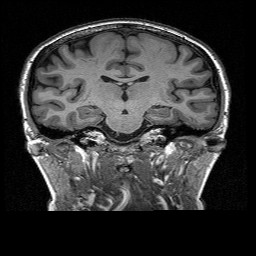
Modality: T1w
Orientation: sagittal
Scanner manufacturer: siemens
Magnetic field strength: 3 T